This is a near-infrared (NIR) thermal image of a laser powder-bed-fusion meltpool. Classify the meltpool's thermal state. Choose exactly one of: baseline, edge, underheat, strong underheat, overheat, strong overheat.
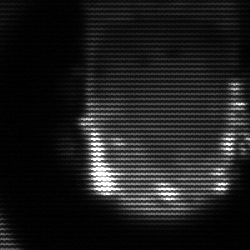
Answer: baseline